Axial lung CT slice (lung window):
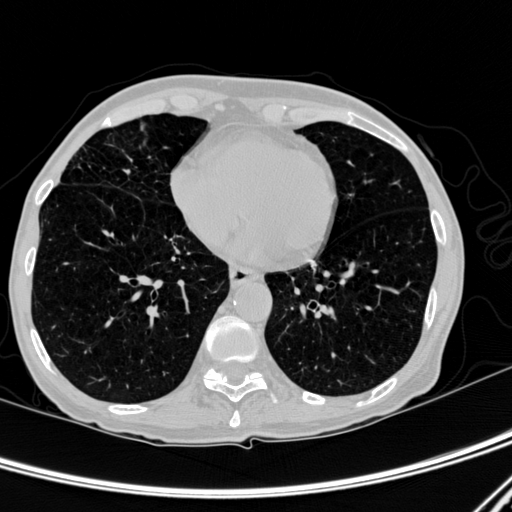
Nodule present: no